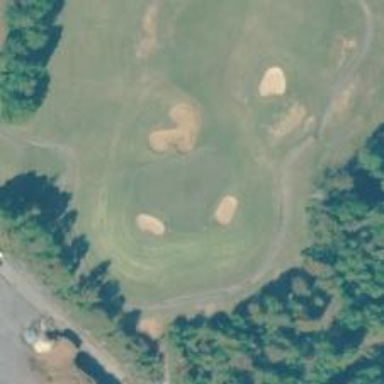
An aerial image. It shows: Golf hole.